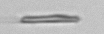
Label: fiber